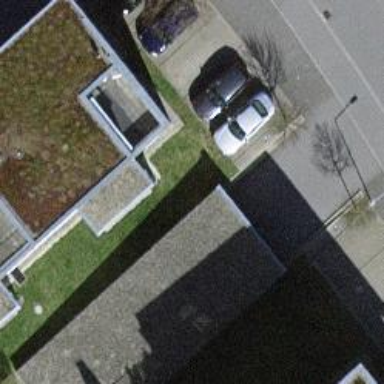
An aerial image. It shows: Parking entrance.